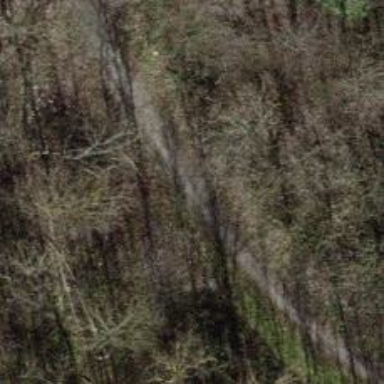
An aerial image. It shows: Dirt path.